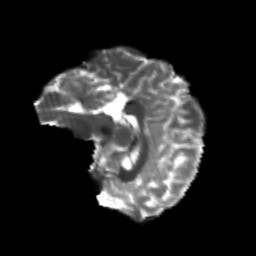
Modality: T2w
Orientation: sagittal
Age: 25
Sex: female
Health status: healthy
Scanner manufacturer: philips
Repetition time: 7.39 s
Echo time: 0.08599 s